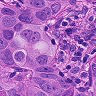
Metastatic tissue present: yes